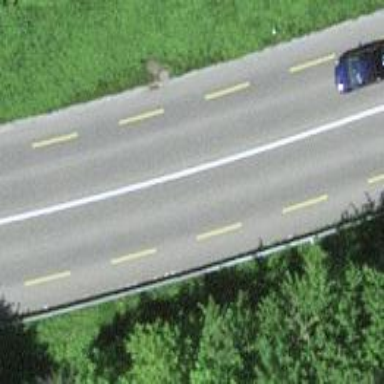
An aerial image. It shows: Primary highway with asphalt surface and lanes for cycling on both sides.